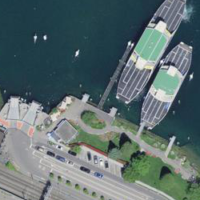
EUNIS habitat code: 14
Species observed at this site:
Chroicocephalus ridibundus
Fulica atra
Cygnus olor